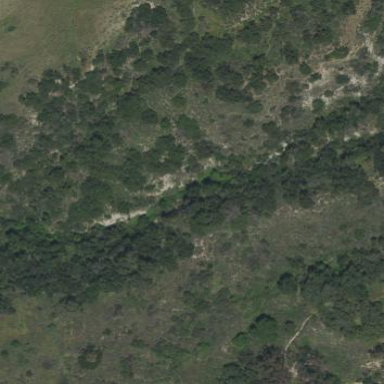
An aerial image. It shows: Lush woodland area covered with trees.